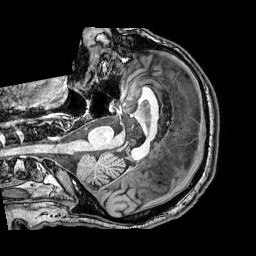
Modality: T1w
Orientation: axial
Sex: male
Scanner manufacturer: philips
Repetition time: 0.00821 s
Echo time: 0.00377 s